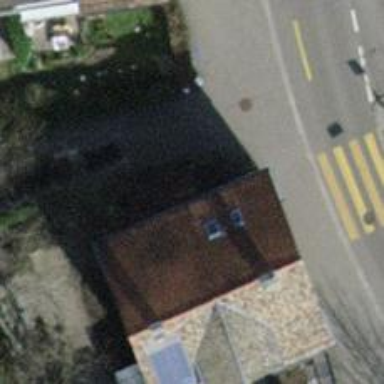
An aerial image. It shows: Gabled roof adorns the apartments building.